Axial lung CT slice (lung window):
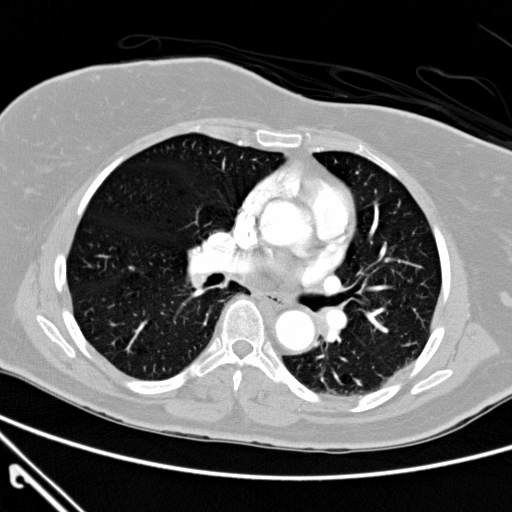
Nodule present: no